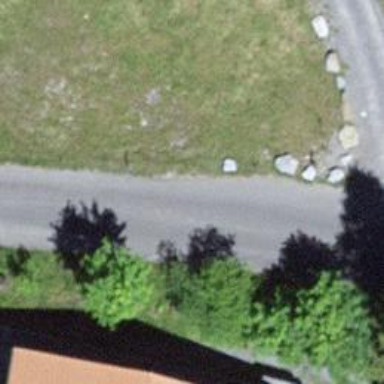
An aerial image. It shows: Unclassified road with paved surface.